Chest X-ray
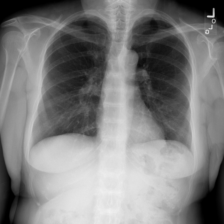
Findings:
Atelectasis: negative
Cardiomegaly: negative
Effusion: negative
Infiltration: negative
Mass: negative
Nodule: negative
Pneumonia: negative
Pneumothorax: negative
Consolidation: negative
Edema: negative
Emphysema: negative
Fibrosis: negative
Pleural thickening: negative
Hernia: negative